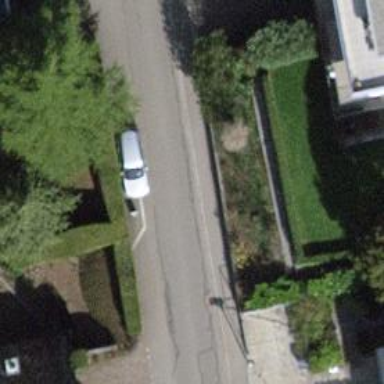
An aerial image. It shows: Chicane for traffic calming.